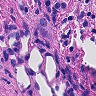
Metastatic tissue present: yes